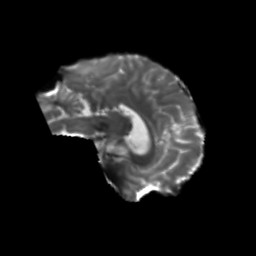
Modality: T2w
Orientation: sagittal
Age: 44
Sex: female
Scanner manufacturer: siemens
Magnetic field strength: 3 T
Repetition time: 5.25 s
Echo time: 0.08 s